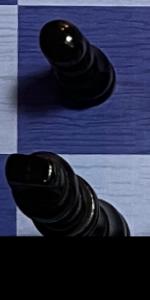
Label: King_Black